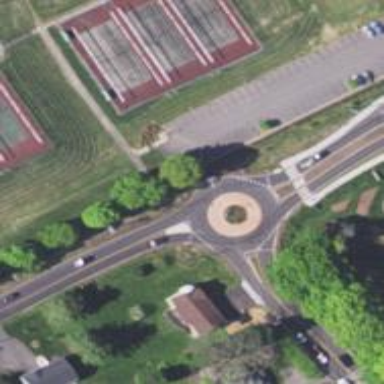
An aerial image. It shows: Tertiary road with asphalt surface leading to roundabout junction.